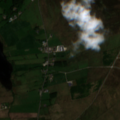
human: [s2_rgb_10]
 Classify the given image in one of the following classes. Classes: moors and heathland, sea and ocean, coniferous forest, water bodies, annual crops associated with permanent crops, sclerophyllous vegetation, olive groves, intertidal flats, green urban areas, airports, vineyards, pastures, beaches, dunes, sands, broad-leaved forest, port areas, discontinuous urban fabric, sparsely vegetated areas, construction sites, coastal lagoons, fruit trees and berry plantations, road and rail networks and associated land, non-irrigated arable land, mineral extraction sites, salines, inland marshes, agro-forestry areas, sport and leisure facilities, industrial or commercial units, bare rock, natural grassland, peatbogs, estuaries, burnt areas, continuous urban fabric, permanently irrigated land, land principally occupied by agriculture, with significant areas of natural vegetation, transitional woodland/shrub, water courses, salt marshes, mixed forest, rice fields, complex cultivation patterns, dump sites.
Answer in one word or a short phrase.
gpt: pastures, complex cultivation patterns, land principally occupied by agriculture, with significant areas of natural vegetation, moors and heathland, peatbogs